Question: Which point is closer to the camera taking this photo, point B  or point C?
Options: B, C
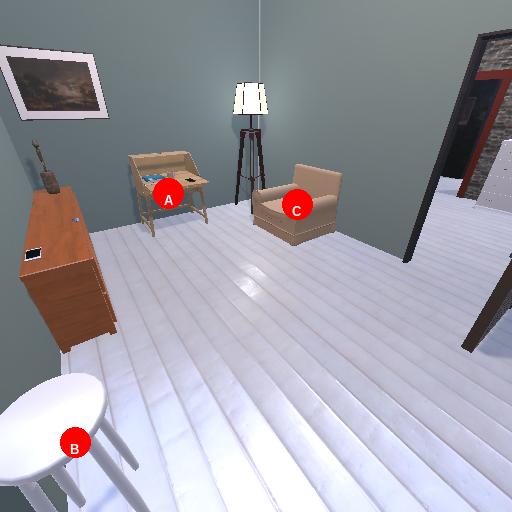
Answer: B